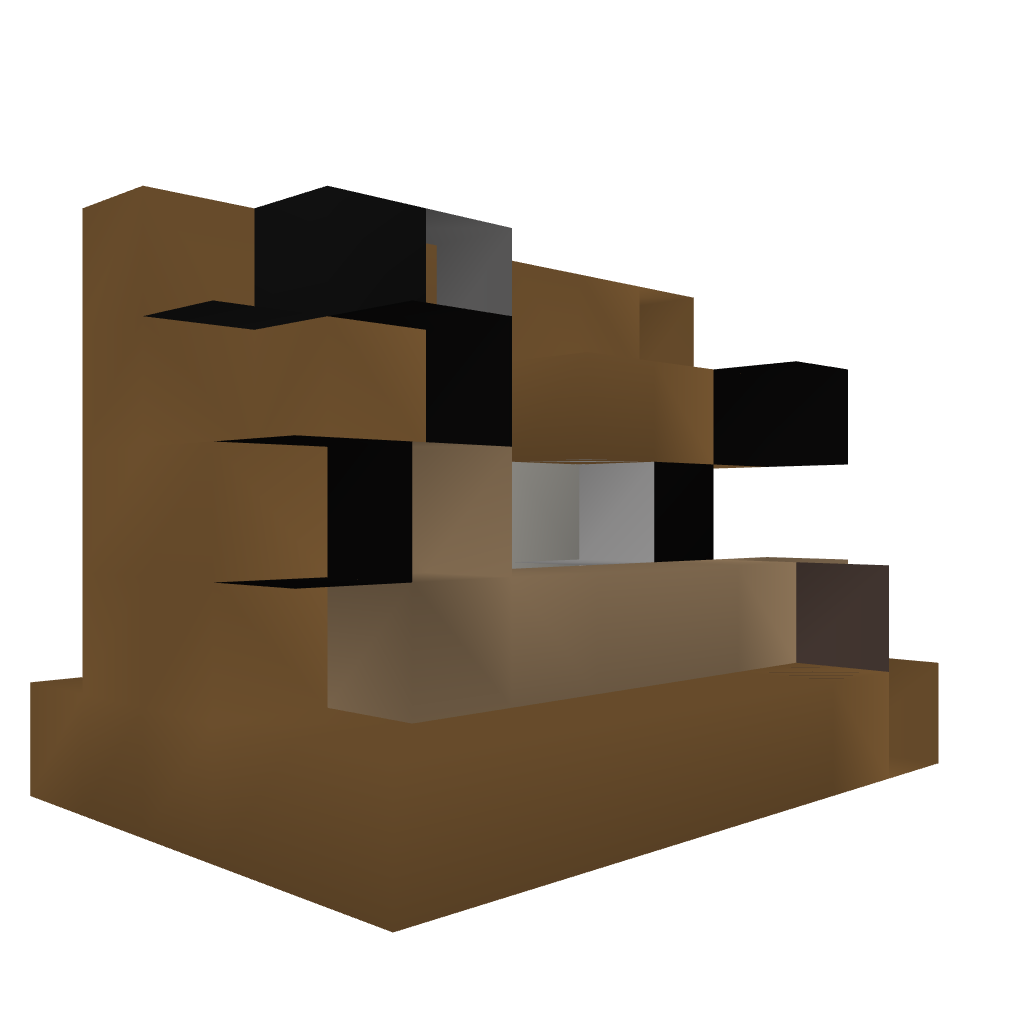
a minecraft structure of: PLANS FOR STEAMBATH